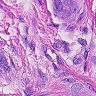
Metastatic tissue present: yes